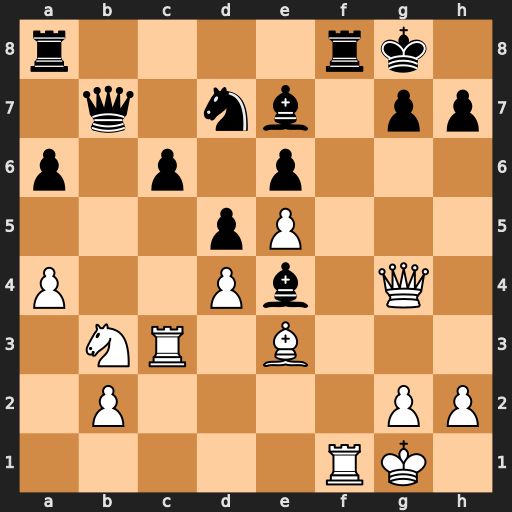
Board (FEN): r4rk1/1q1nb1pp/p1p1p3/3pP3/P2Pb1Q1/1NR1B3/1P4PP/5RK1
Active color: w
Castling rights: -
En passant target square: -
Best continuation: Qxe6+ Kh8 Qxe7